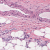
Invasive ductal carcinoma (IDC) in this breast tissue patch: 1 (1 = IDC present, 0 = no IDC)